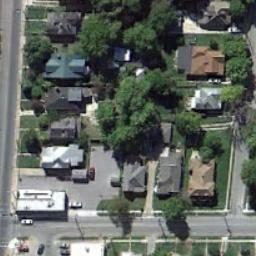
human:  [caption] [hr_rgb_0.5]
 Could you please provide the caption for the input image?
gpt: There are many trees and buildings in the middle residential area .

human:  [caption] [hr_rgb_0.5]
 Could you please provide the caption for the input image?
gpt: Medium-sized residential areas have roads on both sides .

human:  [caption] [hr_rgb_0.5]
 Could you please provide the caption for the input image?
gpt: The medium residential is on the grass next to some trees and road .

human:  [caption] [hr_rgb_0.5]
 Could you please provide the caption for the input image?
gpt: The peaceful medium residential area has some neatly arranged houses and trees .

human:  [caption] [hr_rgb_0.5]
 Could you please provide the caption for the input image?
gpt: There are some green trees and buildings on the medium residential area .